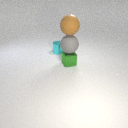
small green metal cube below large gray rubber sphere